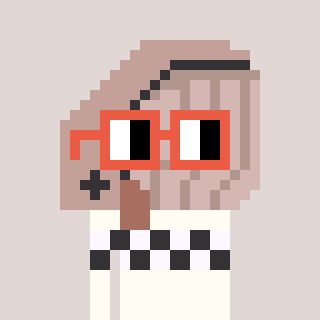
a pixel art character with square orange glasses, a whale-shaped head and a grayscale-colored body on a warm background